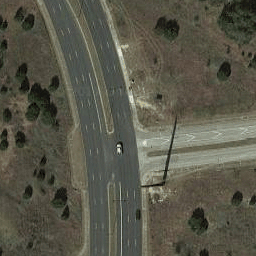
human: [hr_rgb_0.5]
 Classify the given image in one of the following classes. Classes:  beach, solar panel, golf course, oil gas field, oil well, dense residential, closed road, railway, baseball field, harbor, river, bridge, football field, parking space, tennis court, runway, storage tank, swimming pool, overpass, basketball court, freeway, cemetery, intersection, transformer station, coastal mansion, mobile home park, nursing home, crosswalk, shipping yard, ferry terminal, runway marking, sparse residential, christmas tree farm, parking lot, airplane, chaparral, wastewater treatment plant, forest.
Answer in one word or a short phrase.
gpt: intersection